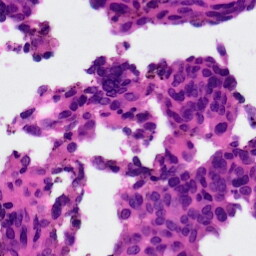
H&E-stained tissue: Ovarian